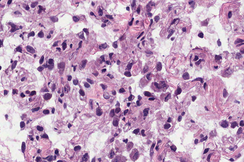
Tumor epithelial tissue: yes
Tumor-associated stroma tissue: no
Normal tissue: no